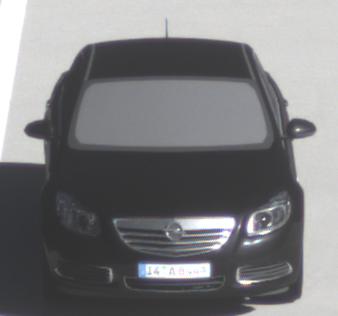
Make: Opel
Model: Insignia 1.6
Detailed model: Insignia (A) Notch Back
Model produced from: 2008/11
Model produced until: 2008/12
Doors: 4
Color: black
Road condition: dry road
Daytime: morning or afternoon
Contrast: high contrast